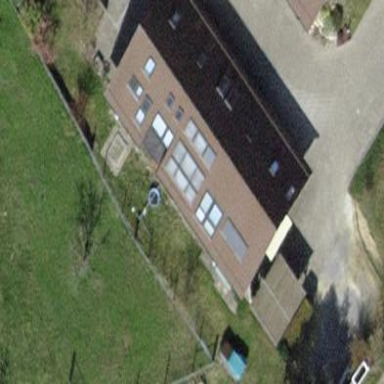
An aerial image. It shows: Group of garages.